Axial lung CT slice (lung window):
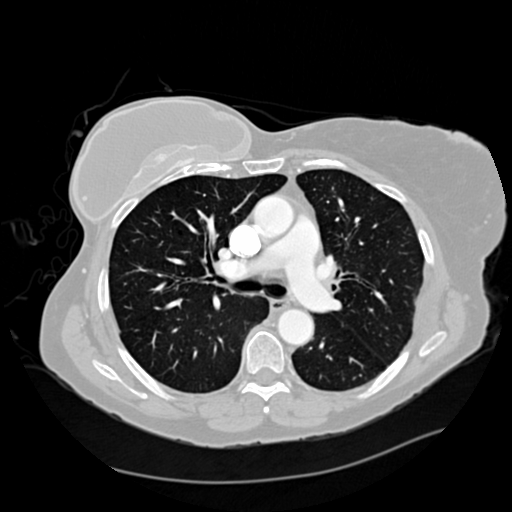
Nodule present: no